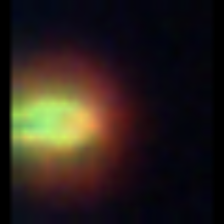
Taxon: NanoPlankton
Group: Other